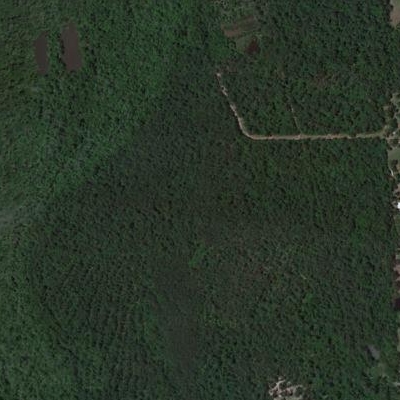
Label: eForest